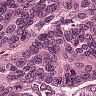
Metastatic tissue present: yes